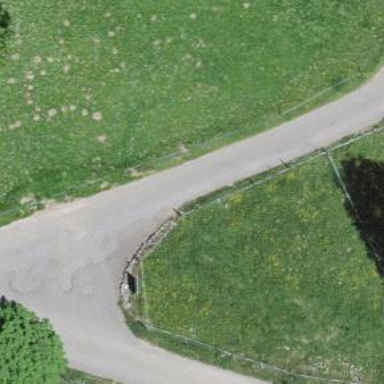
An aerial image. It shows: Service road with grade2 tracktype.